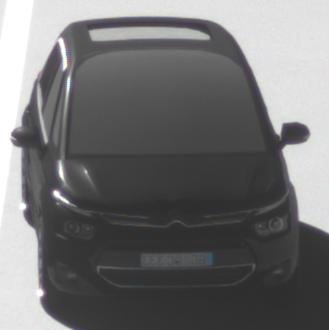
Make: Citroen
Model: Grand C4 Picasso VTi 120
Detailed model: Grand C4 Picasso (II)
Model produced from: 2013/10
Model produced until: 2015/02
Doors: 5
Color: black
Road condition: dry road
Daytime: morning or afternoon
Contrast: high contrast